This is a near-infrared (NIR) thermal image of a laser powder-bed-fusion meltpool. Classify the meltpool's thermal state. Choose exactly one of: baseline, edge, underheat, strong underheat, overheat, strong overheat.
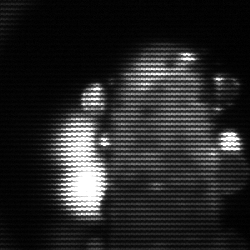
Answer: strong underheat